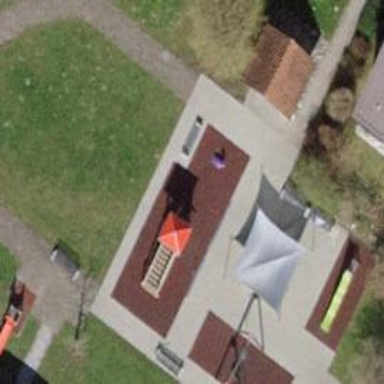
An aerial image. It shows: Playground area for leisure land.